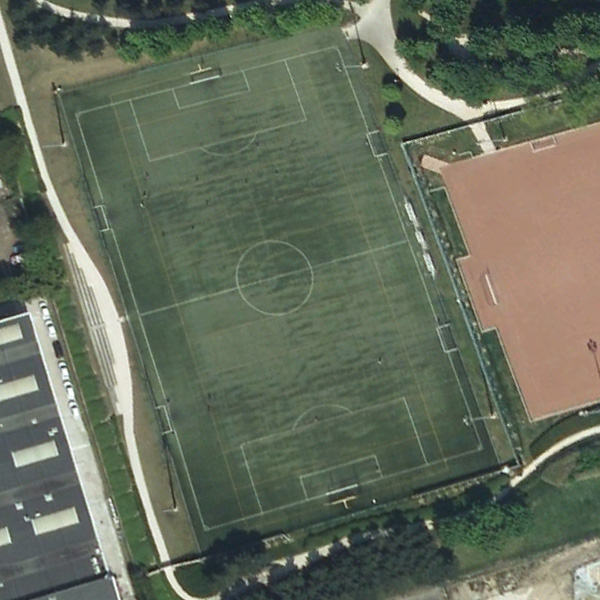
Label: Playground